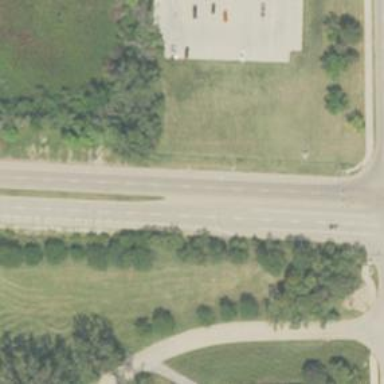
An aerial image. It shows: Trunk highway with expressway features.